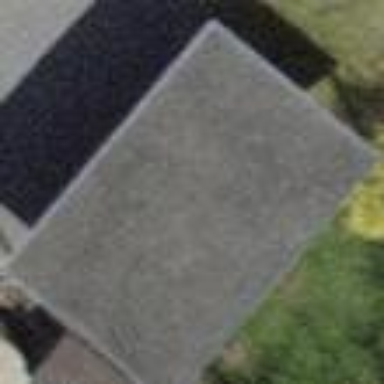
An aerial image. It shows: Garage building.